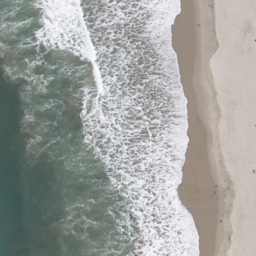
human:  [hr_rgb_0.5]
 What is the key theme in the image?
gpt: beach